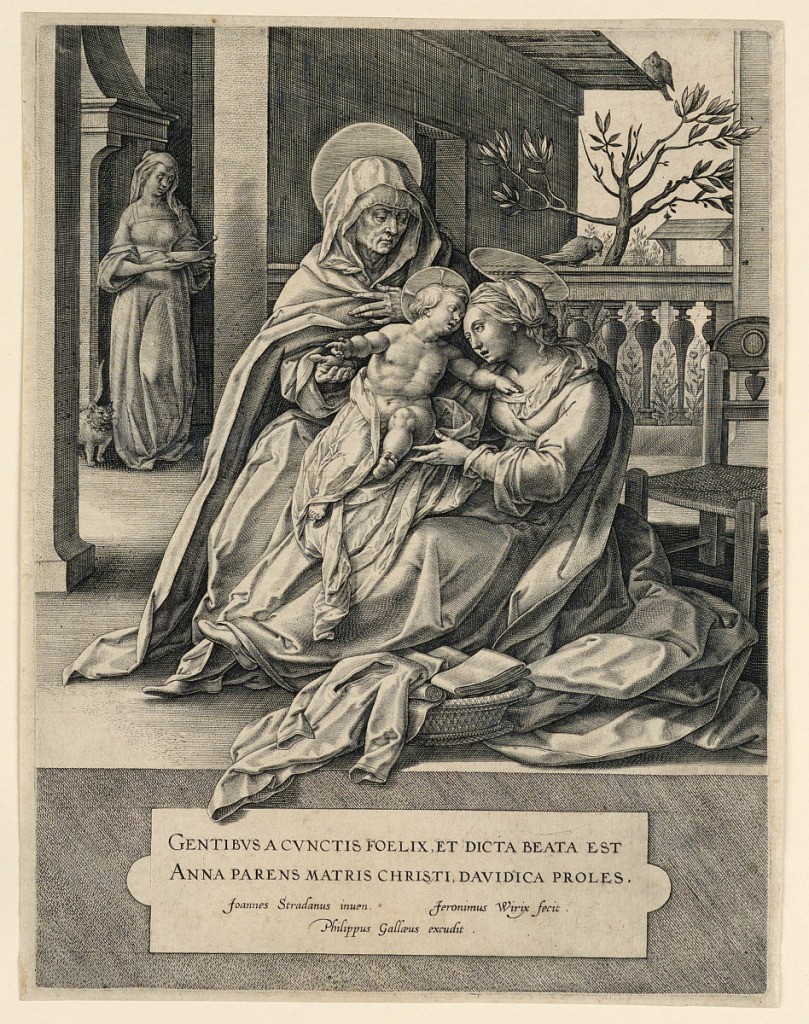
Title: St. Anne, the Virgin and the Christ Child
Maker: Jan van der Straet, called Stradanus, Flemish, 1523–1605
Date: ca. 1580
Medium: Engraving on paper
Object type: Print
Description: Signed: "Joannes Stradanus inuen. Jeronimus Wierix fecit. / Phillupus Gallaeus excudit."